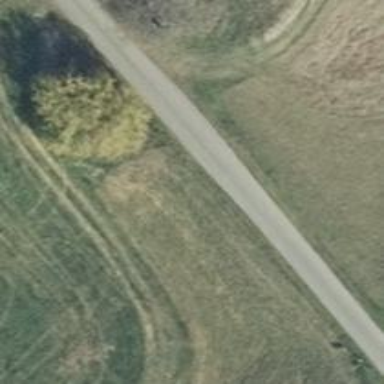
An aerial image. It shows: Unclassified road with asphalt surface.